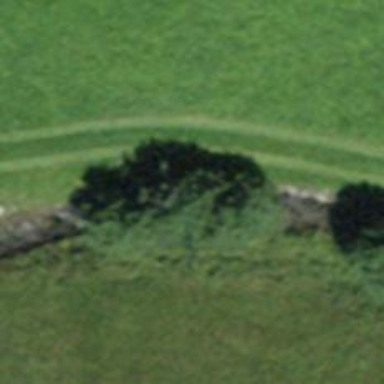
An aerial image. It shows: Track with very rough surface.